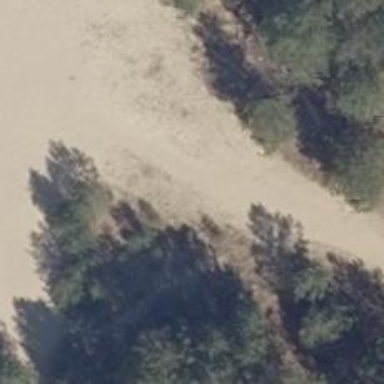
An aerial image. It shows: Sandy path with tracktype of grade3.